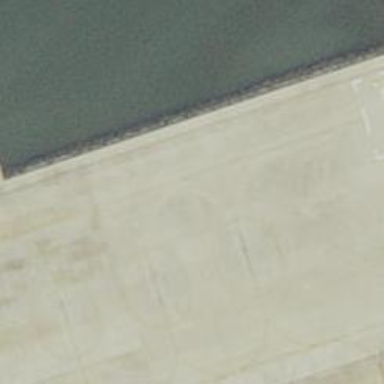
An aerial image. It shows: View of taxiway at the airport.